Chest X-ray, PA view. Patient: 42 years old, sex M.
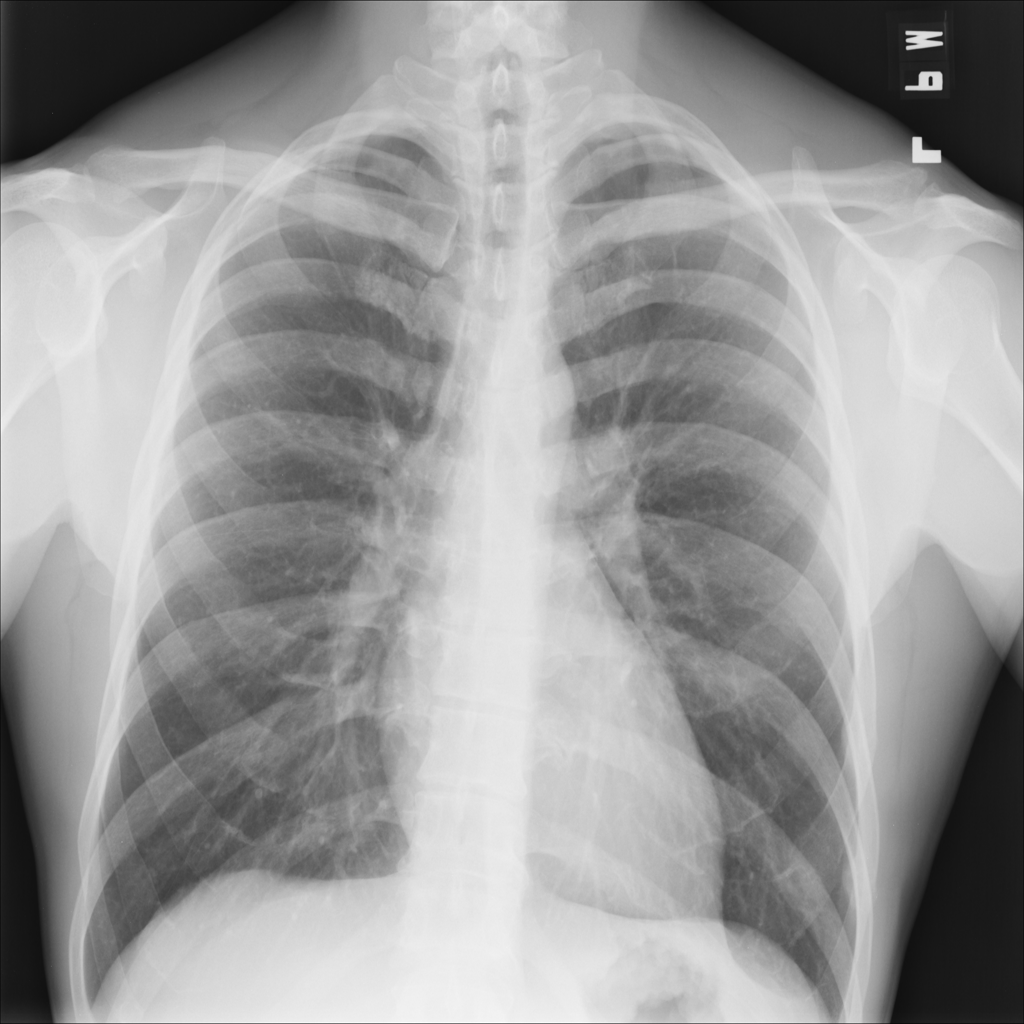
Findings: No Finding